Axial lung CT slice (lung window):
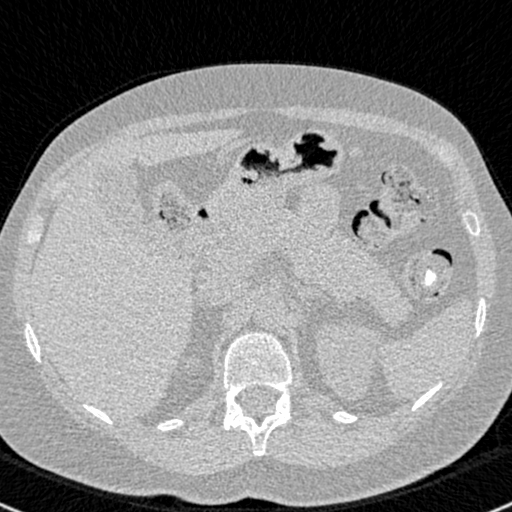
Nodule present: no